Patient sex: F
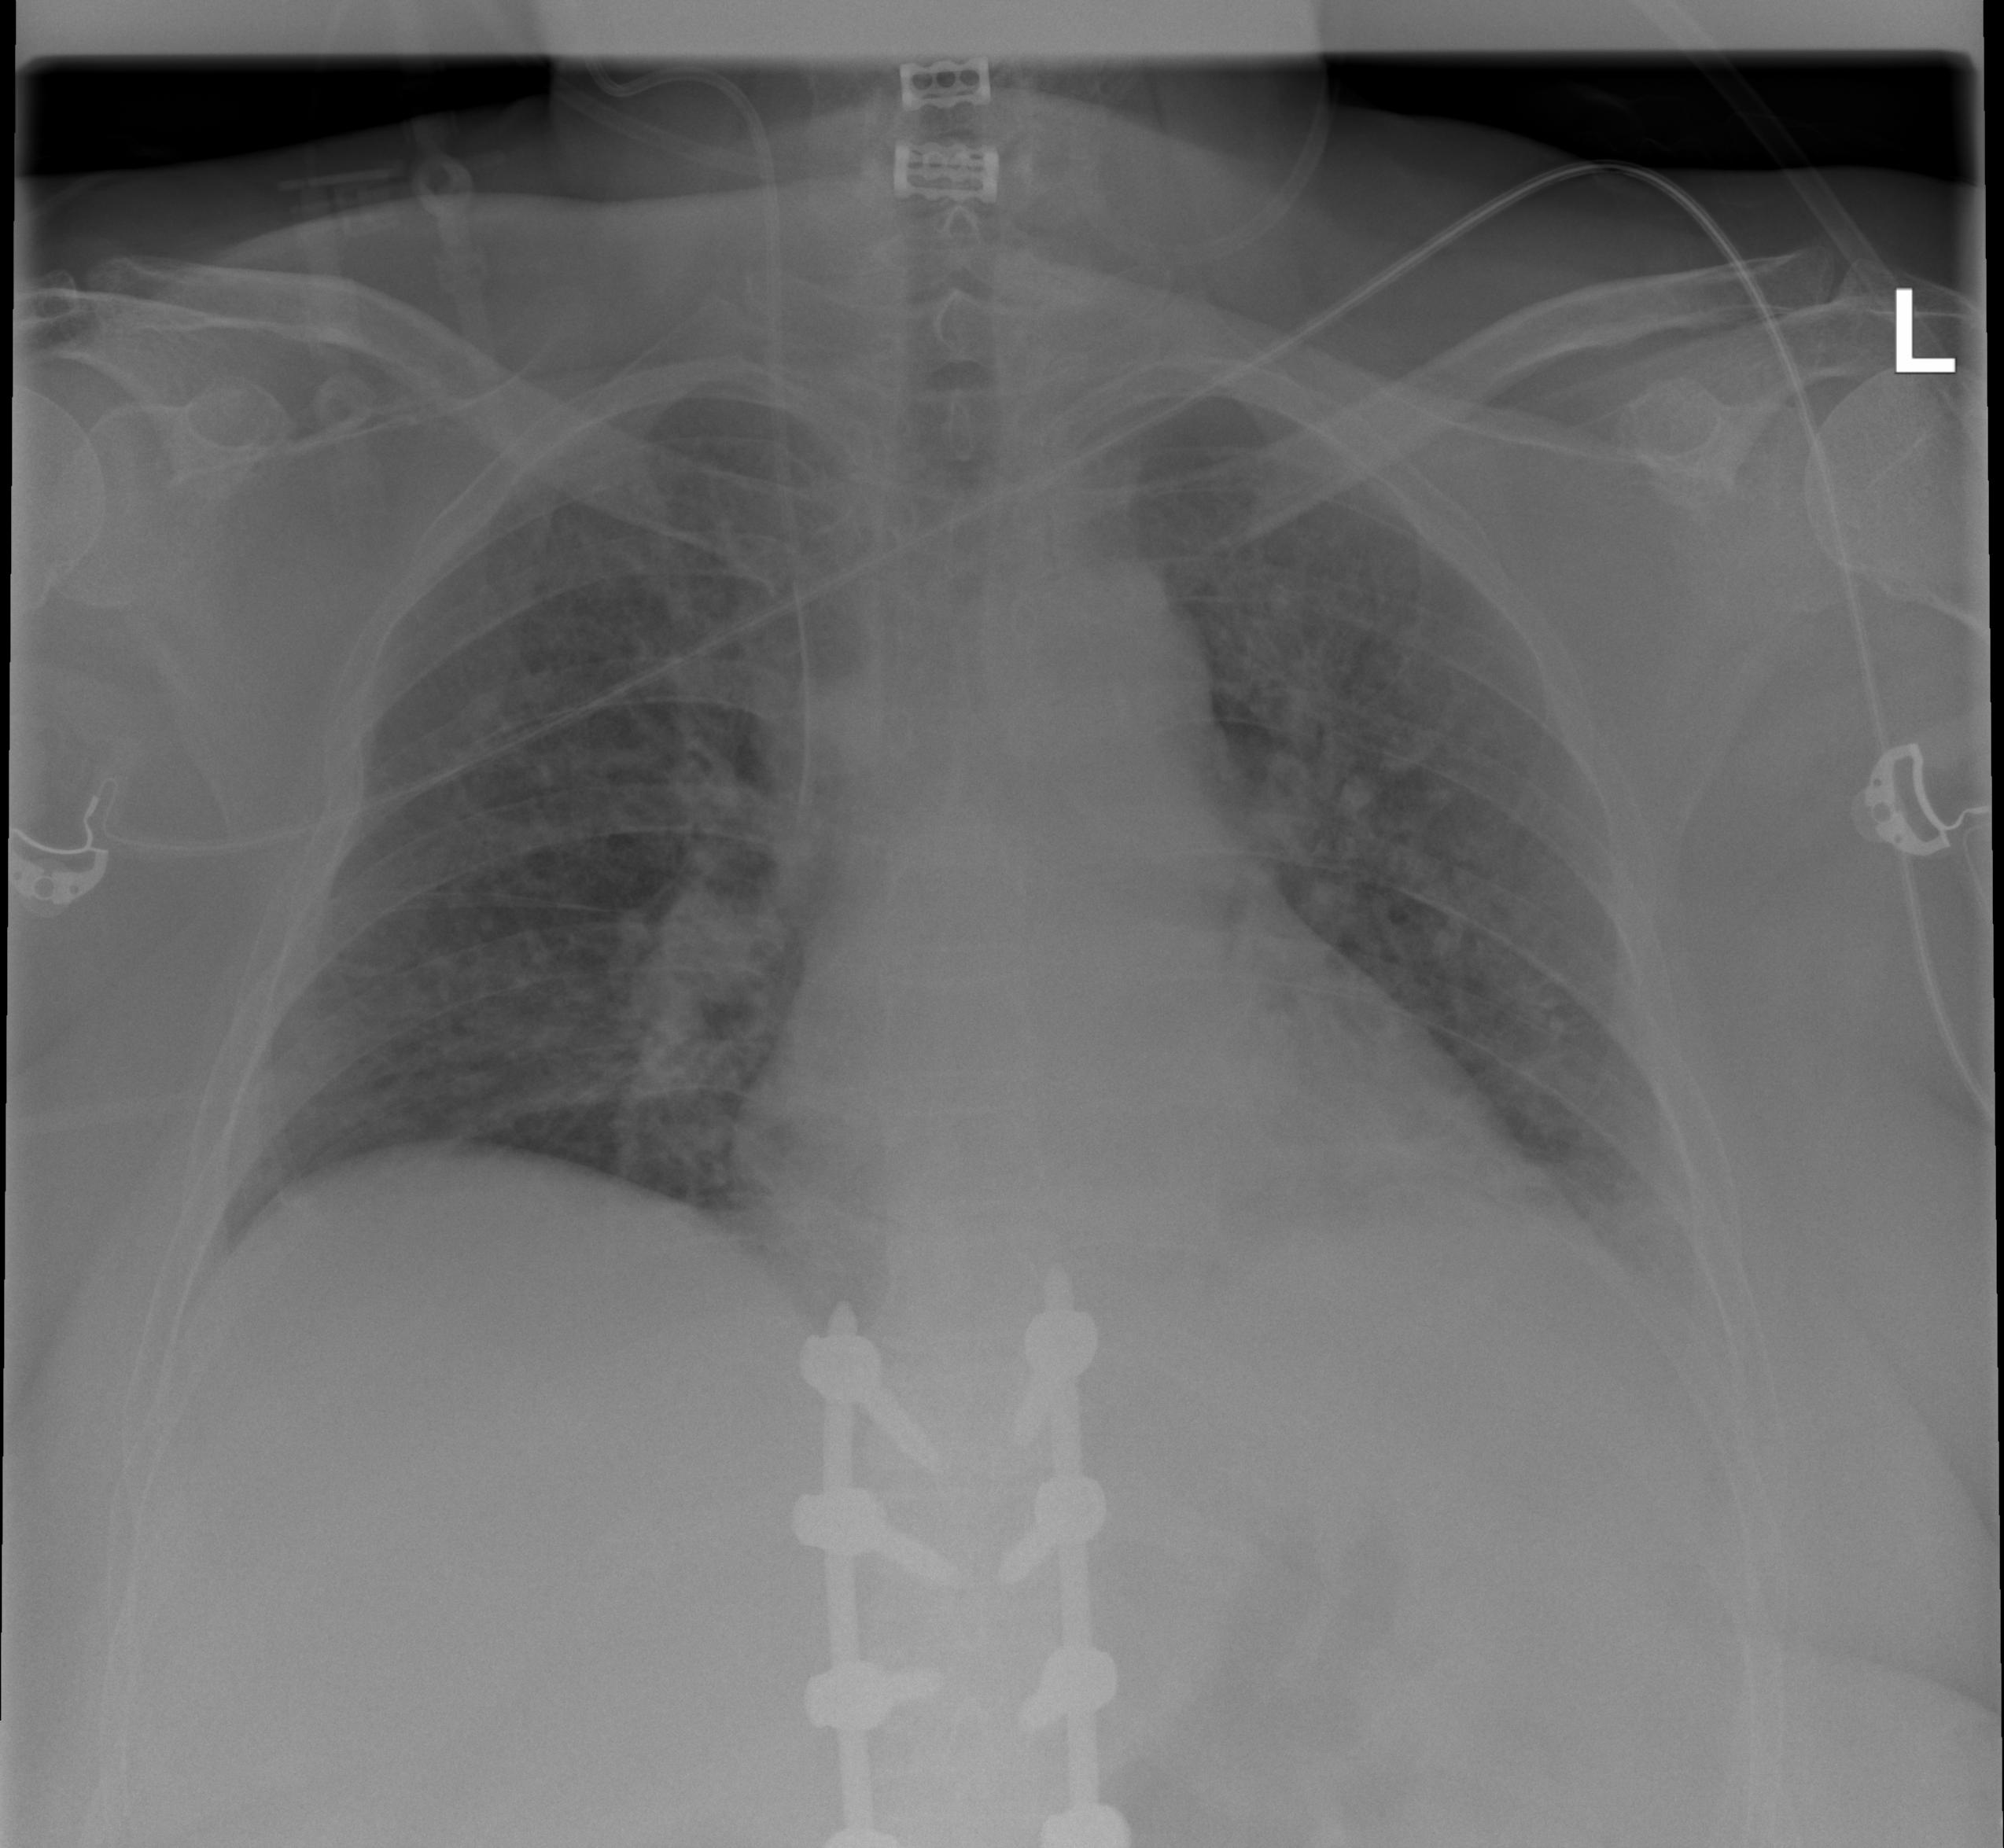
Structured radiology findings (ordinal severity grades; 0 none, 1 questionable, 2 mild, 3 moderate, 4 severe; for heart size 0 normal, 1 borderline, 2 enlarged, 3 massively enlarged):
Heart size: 1
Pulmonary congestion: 2
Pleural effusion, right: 0
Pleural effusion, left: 2
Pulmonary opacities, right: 0
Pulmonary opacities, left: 0
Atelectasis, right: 0
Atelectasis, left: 2